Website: apple
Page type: cart
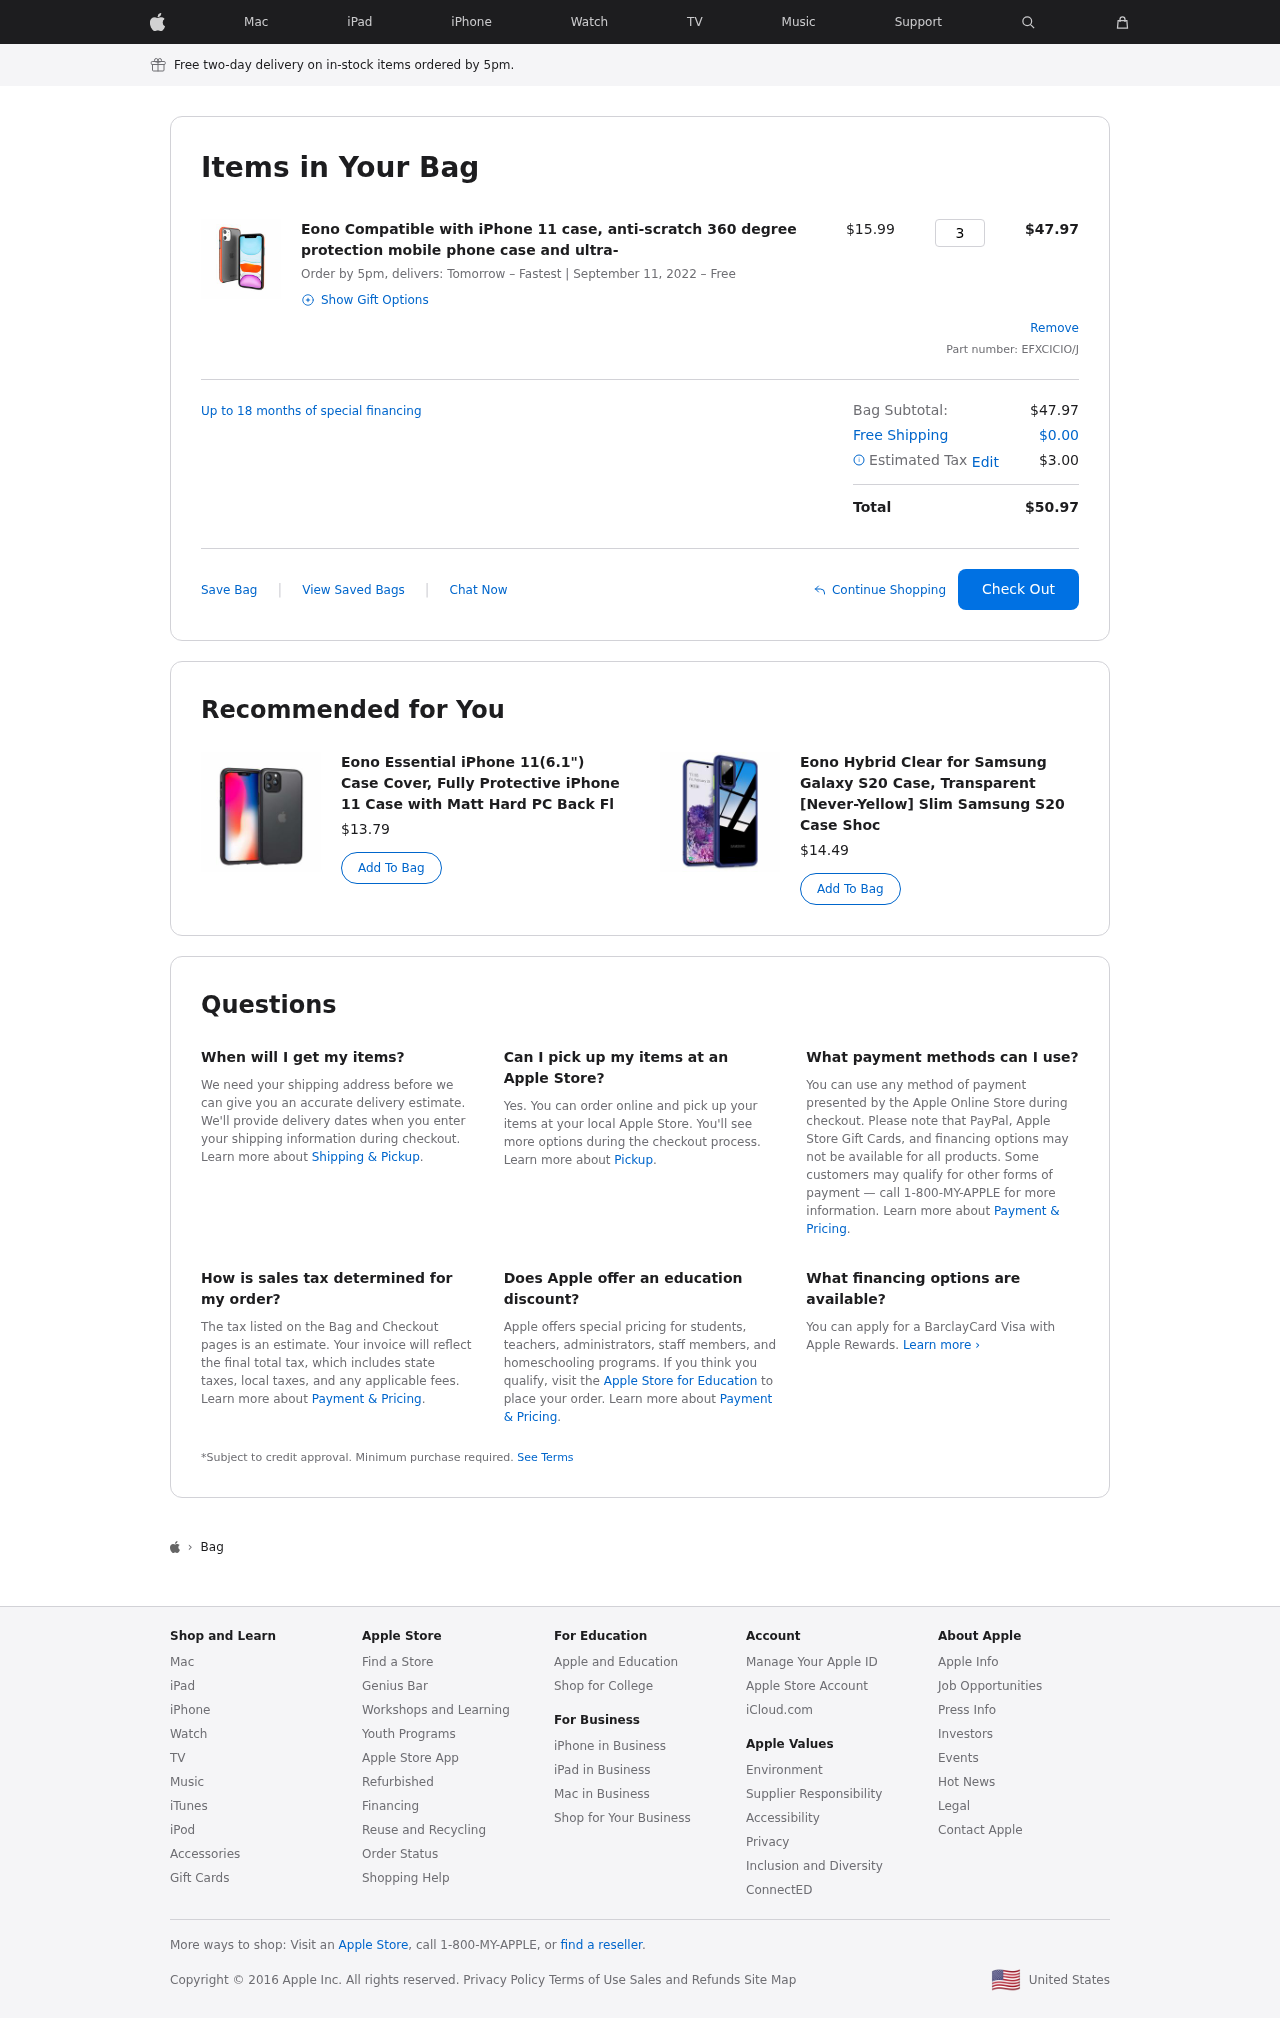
Product elements: key: PRODUCT1_NAME
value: Eono Compatible with iPhone 11 case, anti-scratch 360 degree protection mobile phone case and ultra-
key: PRODUCT1_PRICE
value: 15.99
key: PRODUCT1_QUANTITY
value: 3
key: PRODUCT2_NAME
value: Eono Essential iPhone 11(6.1") Case Cover, Fully Protective iPhone 11 Case with Matt Hard PC Back Fl
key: PRODUCT2_PRICE
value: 13.79
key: PRODUCT3_NAME
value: Eono Hybrid Clear for Samsung Galaxy S20 Case, Transparent [Never-Yellow] Slim Samsung S20 Case Shoc
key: PRODUCT3_PRICE
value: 14.49
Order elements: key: ORDER_DELIVERY_DATE
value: September 11, 2022
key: ORDER_SUBTOTAL
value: $47.97
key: ORDER_ID
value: EFXCICIO/J
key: ORDER_SHIPPING_COST
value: $0.00
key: ORDER_TAX
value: $3.00
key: ORDER_TOTAL
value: $50.97